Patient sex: F
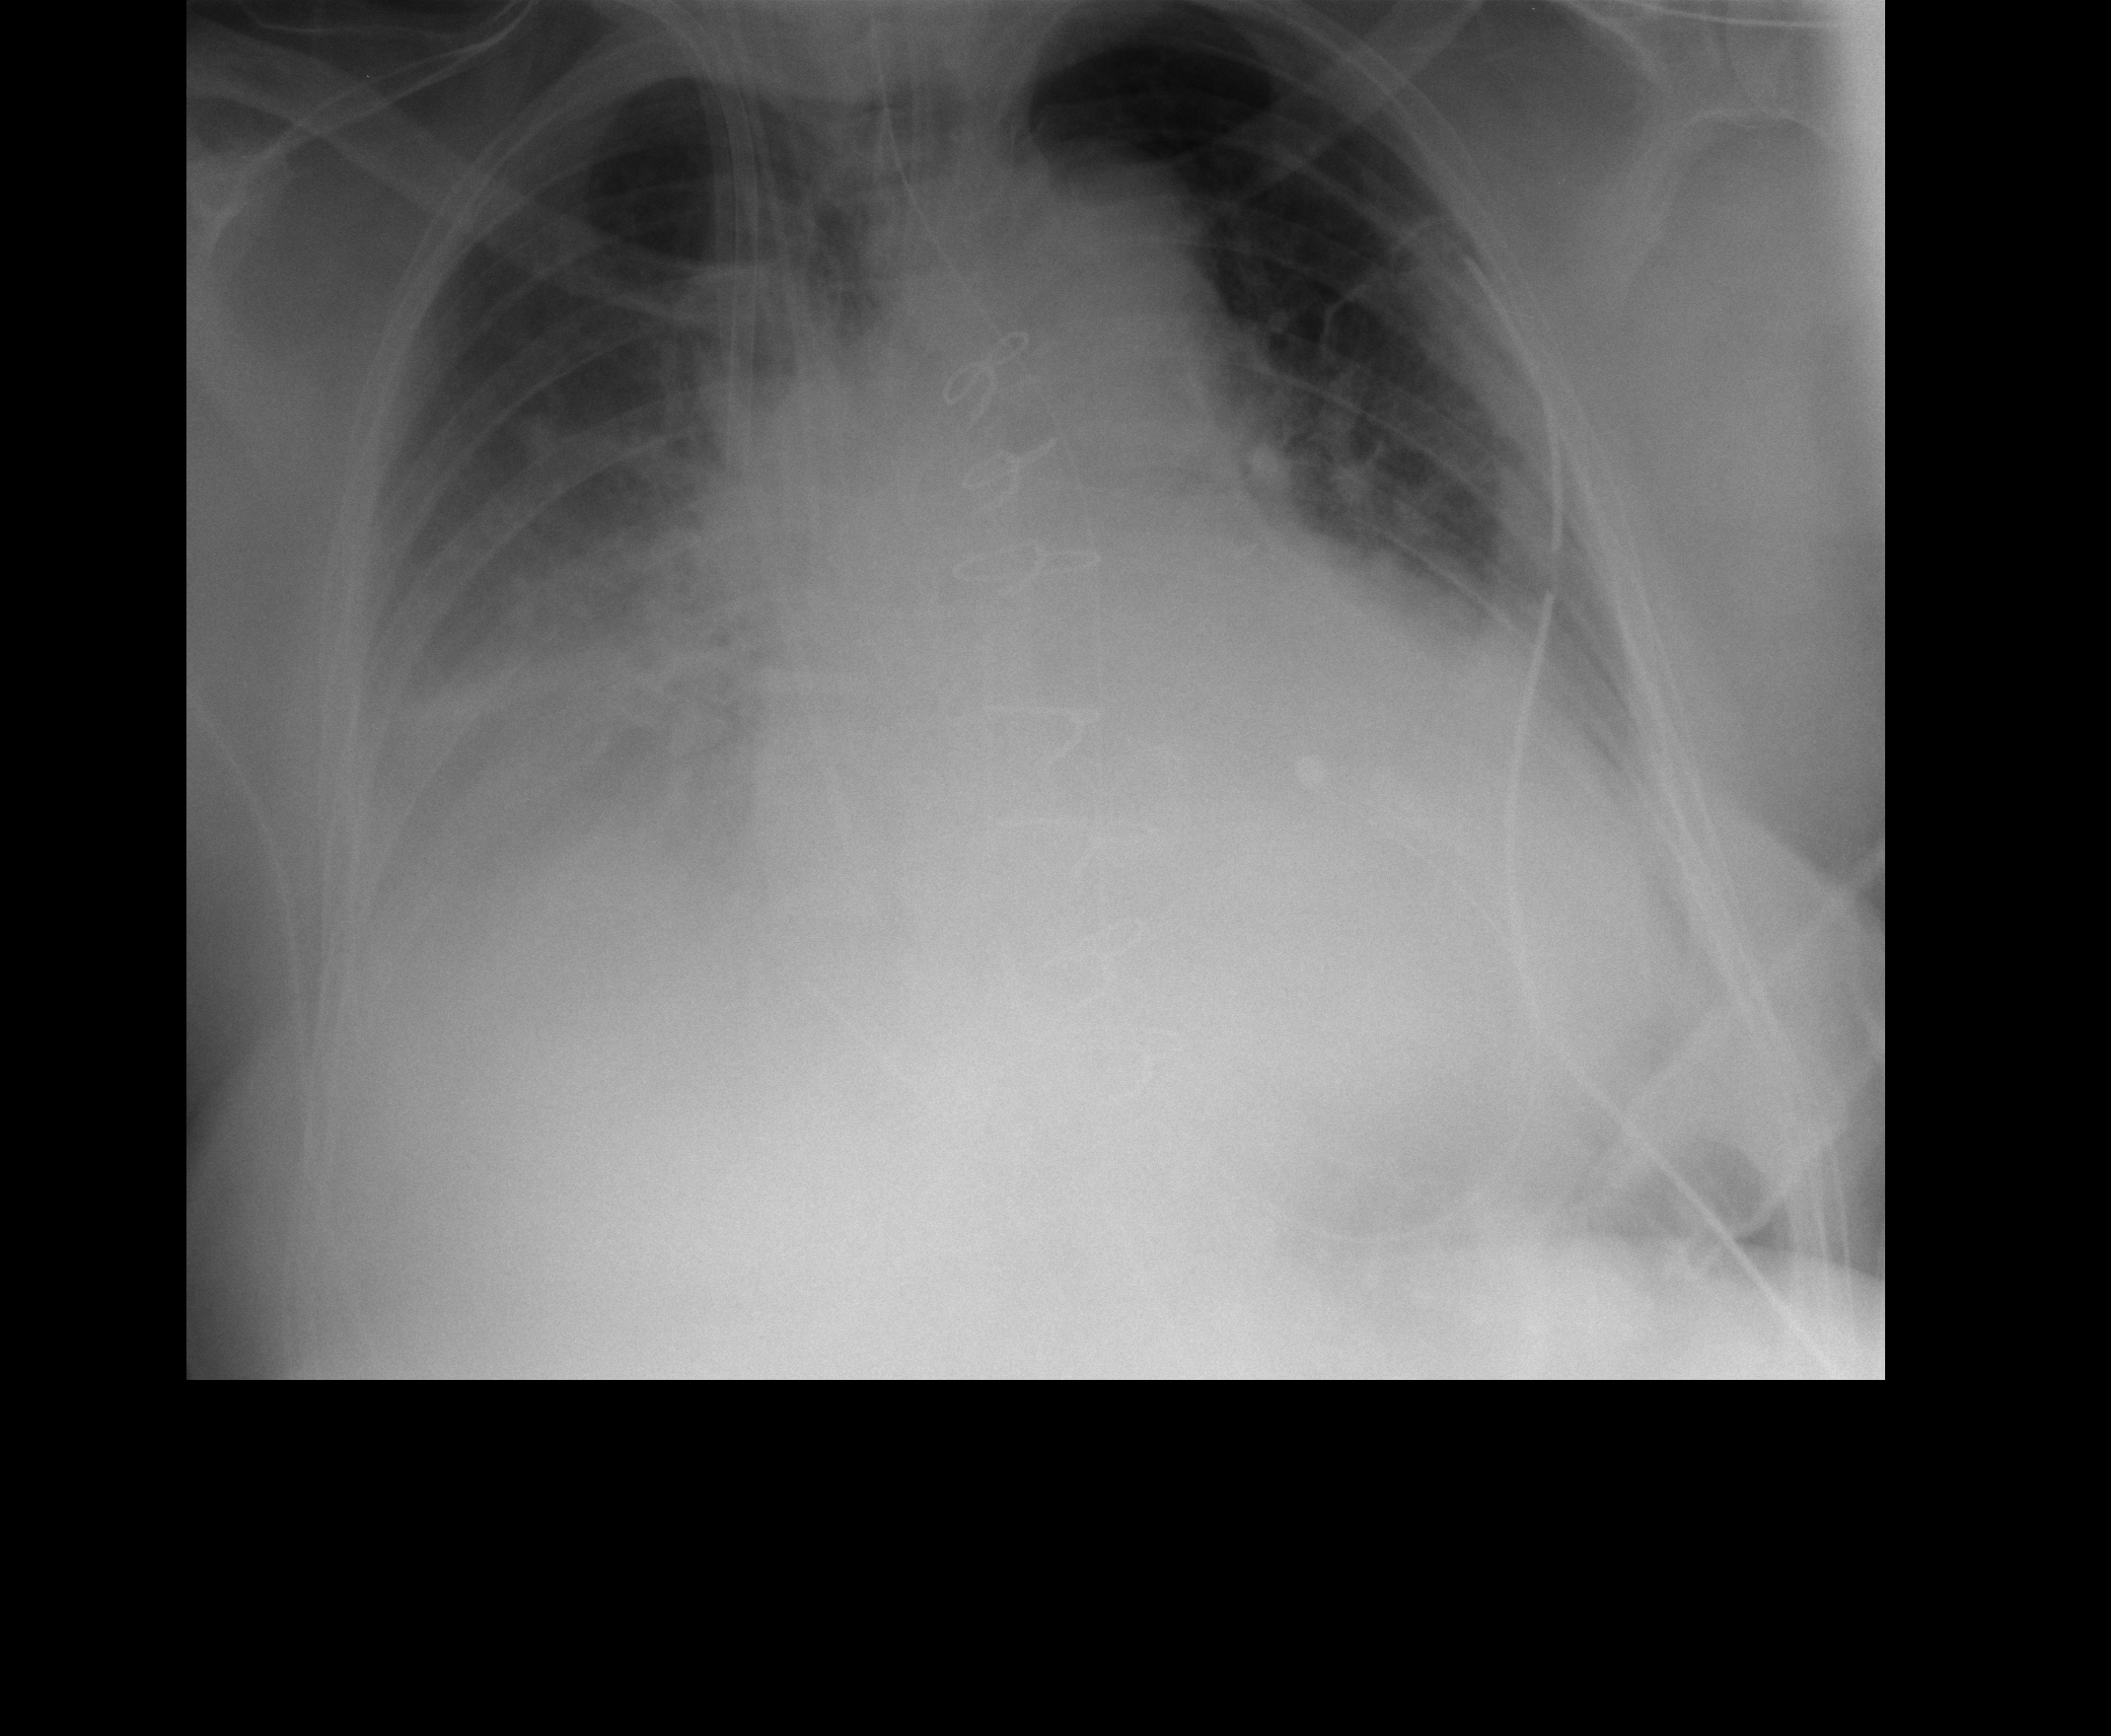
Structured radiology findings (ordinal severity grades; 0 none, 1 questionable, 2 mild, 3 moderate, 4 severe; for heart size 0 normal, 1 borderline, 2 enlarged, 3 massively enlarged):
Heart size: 3
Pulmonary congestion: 3
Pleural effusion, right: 3
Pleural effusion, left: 2
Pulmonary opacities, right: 0
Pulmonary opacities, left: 0
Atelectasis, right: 3
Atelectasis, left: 2